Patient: sex M, age 75
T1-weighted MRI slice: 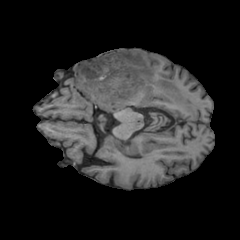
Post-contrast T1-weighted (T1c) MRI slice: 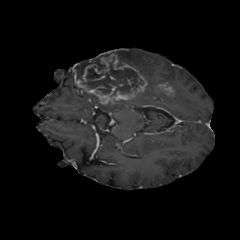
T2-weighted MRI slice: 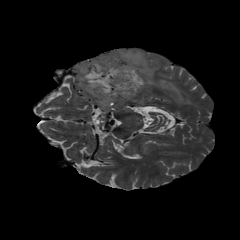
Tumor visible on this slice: yes
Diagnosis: Glioblastoma, IDH-wildtype
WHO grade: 4